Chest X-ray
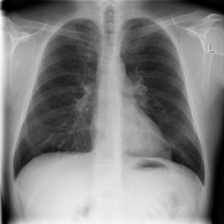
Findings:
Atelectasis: negative
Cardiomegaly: negative
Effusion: negative
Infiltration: negative
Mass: negative
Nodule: negative
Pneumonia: negative
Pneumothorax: negative
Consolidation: negative
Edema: negative
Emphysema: negative
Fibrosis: negative
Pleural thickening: negative
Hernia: negative